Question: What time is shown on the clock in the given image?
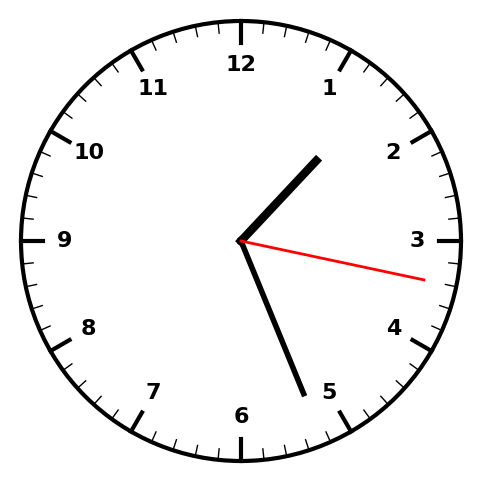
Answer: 01:26:17